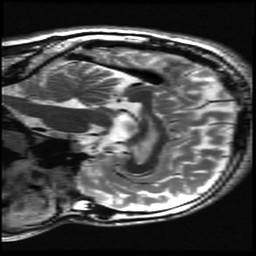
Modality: T2w
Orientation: sagittal
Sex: male
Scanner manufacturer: ge
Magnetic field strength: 3 T
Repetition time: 5 s
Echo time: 0.1012 s